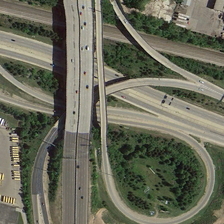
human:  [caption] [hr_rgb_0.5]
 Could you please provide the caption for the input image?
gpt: many cars ran on the road, vehicles parked beside the road .

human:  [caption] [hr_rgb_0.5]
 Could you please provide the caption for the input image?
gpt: many green trees are near a viaduct with some cars .

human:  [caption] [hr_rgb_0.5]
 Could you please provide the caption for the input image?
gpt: many green trees are near a viaduct with some cars .

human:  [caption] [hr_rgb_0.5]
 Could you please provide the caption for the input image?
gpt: the ease of the road are surrounded by dark green trees .

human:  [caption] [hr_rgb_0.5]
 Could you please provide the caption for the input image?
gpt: the ease of the road are surrounded by dark green trees .